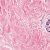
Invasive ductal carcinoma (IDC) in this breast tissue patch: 0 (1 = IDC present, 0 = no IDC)